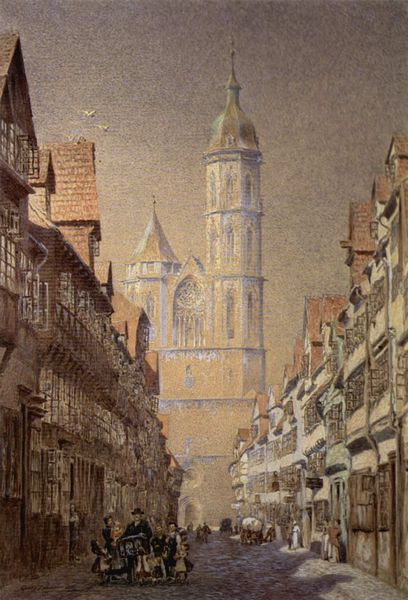
Titel: Braunschweig, Weberstraße und Andreaskirche von Westen
Künstler: Georg Zeidler
Standort: Braunschweig
Institution: Städtisches Museum
Schlagwörter: blau, gemälde, gruppe, himmel, schatten, vogel, kirchturm, menschen, stadt, fenster, holz, licht, strasse, weiss, dach, rot, schnee, stehen, öl, häuser, vögel, kirche, familie, mutter, gotik, rosa, kinder, turm, ansicht, fassade, fassaden, gasse, passanten, dorf, dächer, giebel, violett, winter, fußgänger, beleuchtung, grisaille, wagen, arch, architecture, balcony, church, men, people, red, white, window, women, france, gold, gray, painting, windows, brown, halle, stadtansicht, erker, türme, biedermeier, gotisch, rosette, man, sky, stone, mittelalter, building, houses, lane, roofs, street, tower, village, doppelturm, fachwerk, etagen, geschosse, path, road, way, drawing, stockwerke, shadow, birds, children, town, city, mietshäuser, family, dome, westwerk, brick, gothic, half timber, medieval, rooves, carriage, belltower, cottage, belfry, steeple, cobblestones, awnings, bicycle, coblestone, cottages, row houses